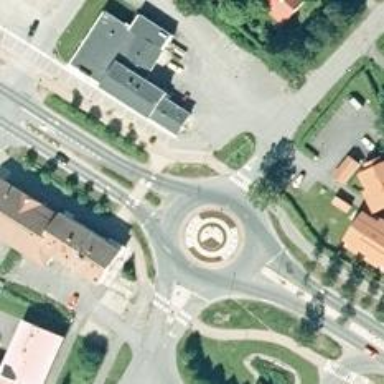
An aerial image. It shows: Roundabout on trunk highway.